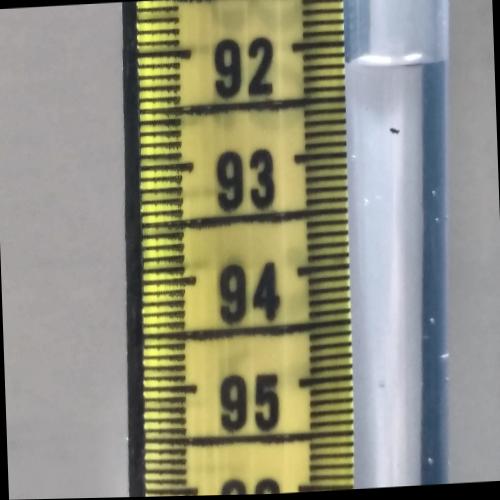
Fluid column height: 92.2 cm